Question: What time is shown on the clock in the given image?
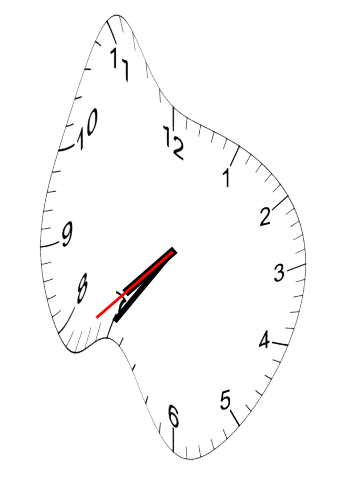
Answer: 07:35:38